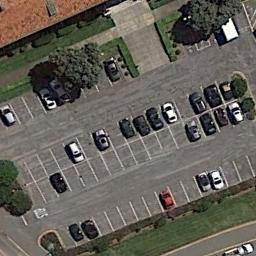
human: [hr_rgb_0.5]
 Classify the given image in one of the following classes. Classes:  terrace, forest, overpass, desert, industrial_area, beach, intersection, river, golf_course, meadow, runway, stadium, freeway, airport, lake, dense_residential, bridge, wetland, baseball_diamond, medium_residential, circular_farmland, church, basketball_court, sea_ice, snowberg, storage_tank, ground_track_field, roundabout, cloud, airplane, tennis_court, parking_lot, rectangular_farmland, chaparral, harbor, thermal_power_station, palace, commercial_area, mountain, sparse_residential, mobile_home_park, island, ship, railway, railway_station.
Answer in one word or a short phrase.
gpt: parking_lot